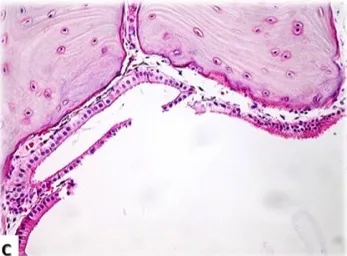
C and D. - Central portion of the lesion shows mature bone tissue of cortical appearance, with simple cylindrical, vesicular, discontinuous epithelial lining on the periphery of the polyp (40x).
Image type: pathology (h&e)